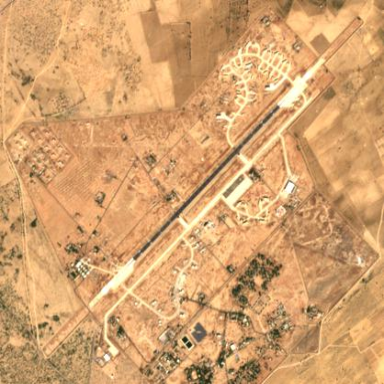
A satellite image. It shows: Military airfield near airport. It is enclosed by fence.